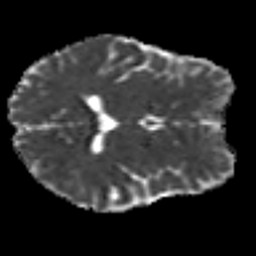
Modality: MD
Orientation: axial
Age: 21
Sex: female
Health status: healthy
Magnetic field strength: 3 T
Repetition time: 8.4 s
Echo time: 0.0926 s